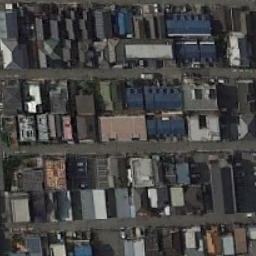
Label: dense_residential